Question: I have one question. I want to know how to solve the following example:
I create html page with "div" tag and in browsers looks different...
CSS code:
'''
*{
margin:0;
padding:0;
-webkit-font-smoothing:antialiased;
-moz-osx-font-smoothing:grayscale;
}
@font-face{
font-family:myFont;
src:url('PTN57F.ttf');
}
body{
background:#f5f5f5;
}
.content{
width:200px;
height:30px;
background:#EEE;
border:1px solid #CCC;
margin:auto;
margin-top:40px;
font-size:16px;
font-family:myFont;
text-align:center;
}
'''
Browsers different:

Problem is in font weight and padding. Is there any solution on this?
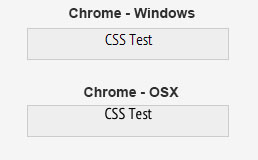
Answer: Different browsers/systems have different rendering engine, hence the output rendered by them will be different. And no noone serious about webdev is going to complain about it. That's just the way it is - deal with it :)